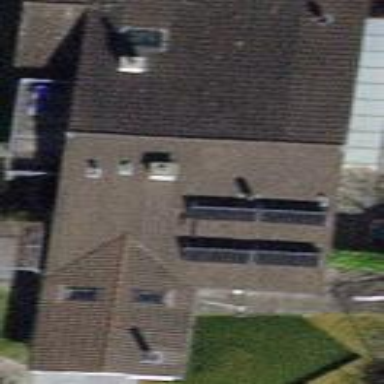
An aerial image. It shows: Building with tile roof.